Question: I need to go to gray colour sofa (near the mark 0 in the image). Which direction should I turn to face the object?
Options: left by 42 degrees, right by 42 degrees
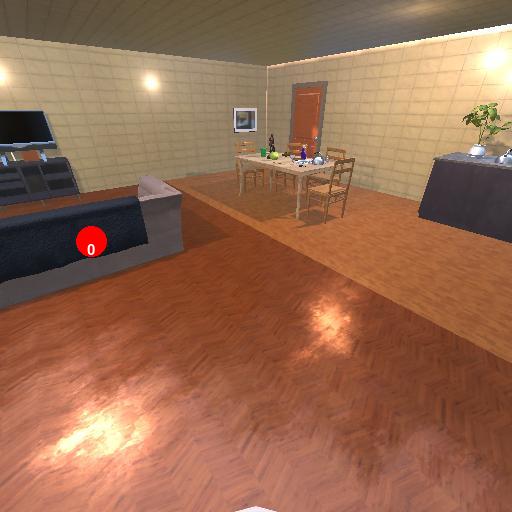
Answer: left by 42 degrees